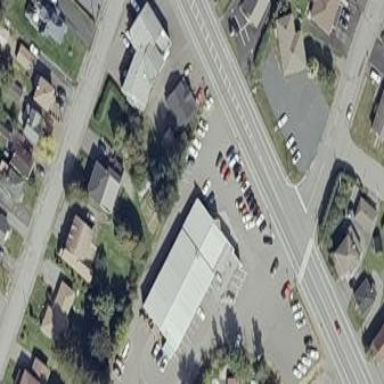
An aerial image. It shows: Building that houses car shop.